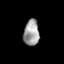
Tissue: skin
Cell type: Endothelial cells
Senescence score: 0.2841
Nuclear area (px): 396
Mean DAPI intensity: 158.056